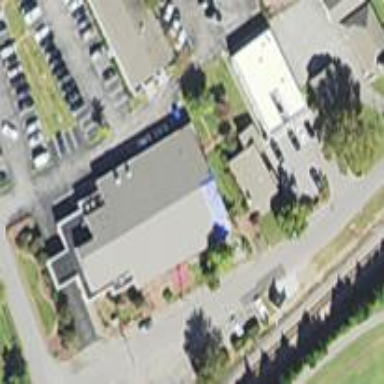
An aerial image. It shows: Commercial building.